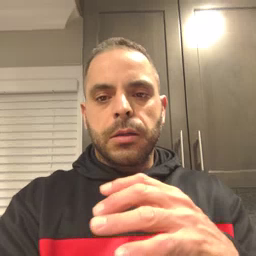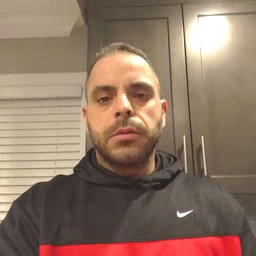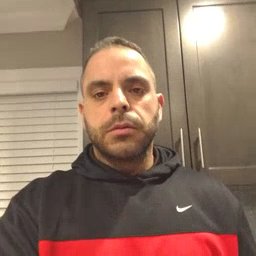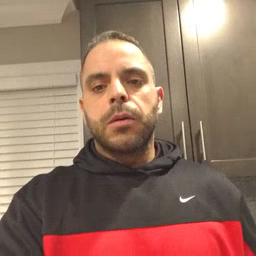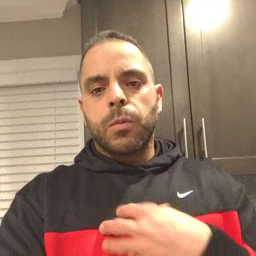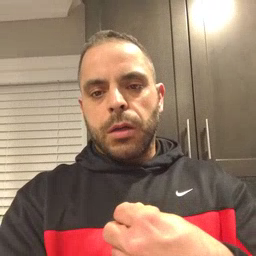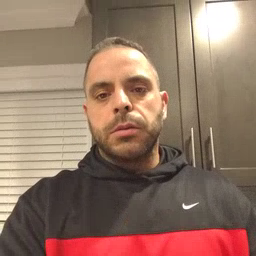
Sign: white